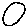
Label: circle